Question: I don't find a solution for this issue:
I want to show my playN-game in a html-iframe:
'''
<iframe src="../playn-showcase-html/Showcase.html"
width="640" height="480" name="Showcase" scrolling="no" marginwidth="0px" marginheigth="0px" frameborder="0" align="top">
</iframe>
'''
I want to embedd it with no borders. But as you can see in the image below, there is a 15px black 'rectangle' on top of the iframe I don't want to have.
What one can see is the background of Showcase.html (which is black).
As i can see in Mozilla Firebug, the black 'rectangle' is part of the body-element.
The canvas-object is located 15px below the top.
How can I change the code so that the canvas-object starts on top?
Below is the code for Showcase.html:
'''
<!DOCTYPE html>
<html>
<head>
<title>PlayN Showcase</title>
<style>
@font-face {
font-family: "Museo";
src: url(showcase/text/Museo.ttf);
}
</style>
</head>
<body bgcolor="black">
<script src="showcase/showcase.nocache.js"></script>
</body>
</html>
'''

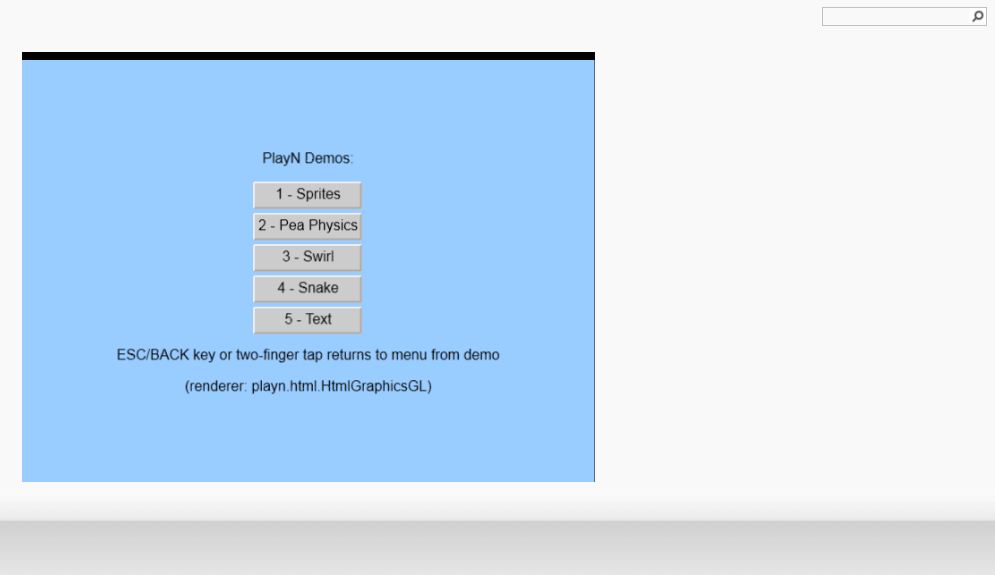
Answer: Did you try adding style="margin:0; padding:0" to the body element?